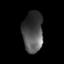
Tissue: skin
Cell type: Epithelial cells
Senescence score: 0.2805
Nuclear area (px): 818
Mean DAPI intensity: 73.901